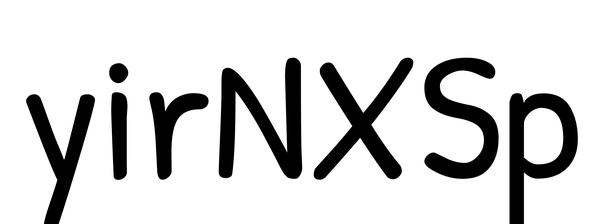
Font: PatrickHand-Regular